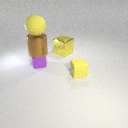
large yellow metal cube to the left of small yellow rubber cube